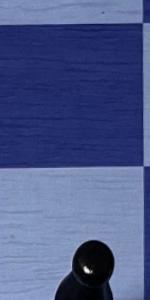
Label: Empty